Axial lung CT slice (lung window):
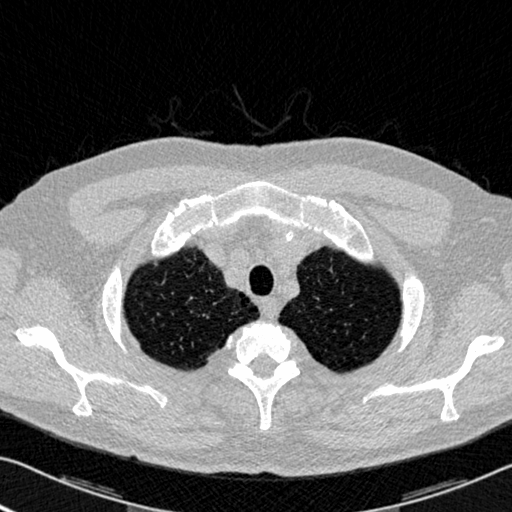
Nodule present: no